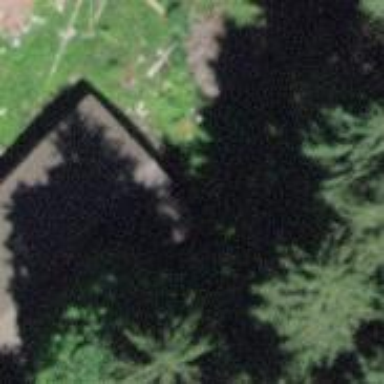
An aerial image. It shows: Rural barn.